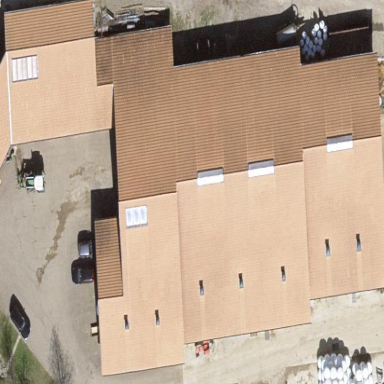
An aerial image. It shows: Gabled roof farm building.